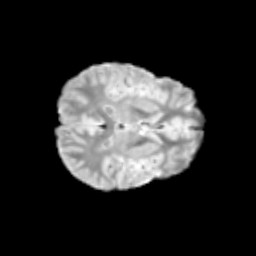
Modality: T2w
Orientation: axial
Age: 13
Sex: male
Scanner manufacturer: siemens
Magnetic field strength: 3 T
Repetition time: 3.8 s
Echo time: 0.07 s